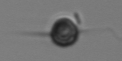
Label: Acanthoica_quattrospina